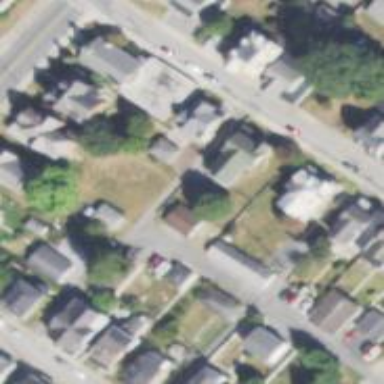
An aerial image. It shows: Alleyway designated as service road.